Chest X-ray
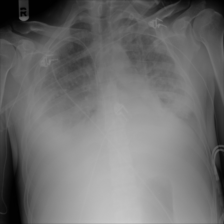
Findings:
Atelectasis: negative
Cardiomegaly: negative
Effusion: positive
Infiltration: negative
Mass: negative
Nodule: negative
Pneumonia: negative
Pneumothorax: negative
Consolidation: positive
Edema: negative
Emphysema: negative
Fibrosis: negative
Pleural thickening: negative
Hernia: negative